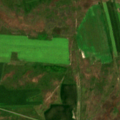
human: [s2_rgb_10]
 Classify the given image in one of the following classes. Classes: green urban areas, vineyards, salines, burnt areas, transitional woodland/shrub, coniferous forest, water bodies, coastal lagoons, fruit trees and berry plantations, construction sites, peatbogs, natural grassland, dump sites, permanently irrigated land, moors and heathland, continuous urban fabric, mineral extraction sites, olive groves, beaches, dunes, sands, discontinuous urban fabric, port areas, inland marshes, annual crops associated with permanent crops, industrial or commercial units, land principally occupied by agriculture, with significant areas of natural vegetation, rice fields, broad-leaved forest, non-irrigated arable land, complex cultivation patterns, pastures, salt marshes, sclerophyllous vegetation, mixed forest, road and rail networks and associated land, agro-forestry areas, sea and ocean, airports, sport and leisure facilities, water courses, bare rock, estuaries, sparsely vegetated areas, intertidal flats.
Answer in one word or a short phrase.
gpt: non-irrigated arable land, natural grassland